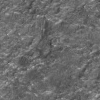
Atmospheric dust classification: not_dusty